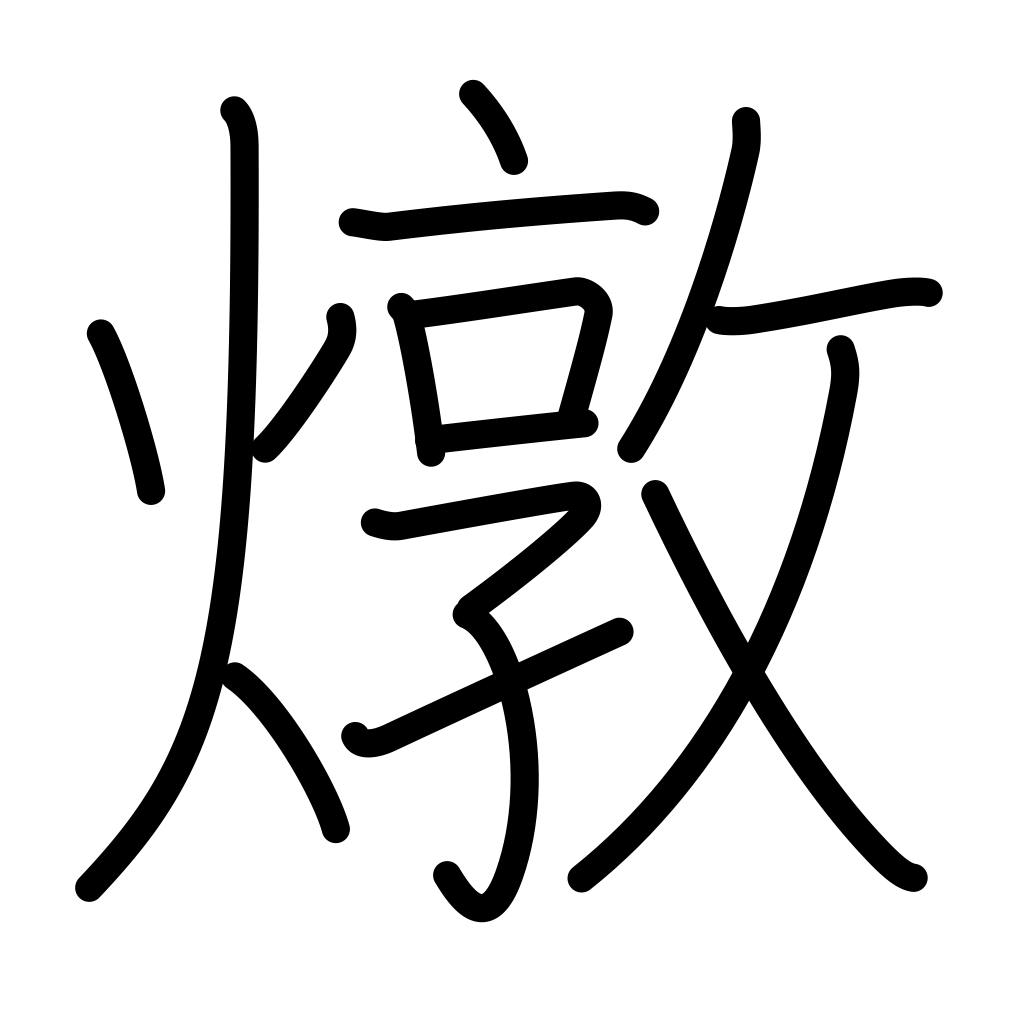
Meaning: fiery